Field crop: maize
Growth stage: 2
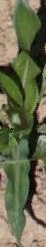
Species: maize